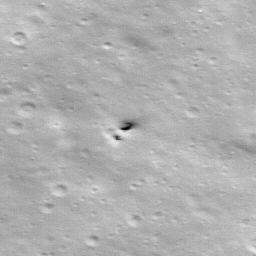
Pit: Stevinus 8
Host crater: Stevinus
Host type: impact_melt
Lunar coordinates: latitude -32.309, longitude 54.661